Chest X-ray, AP view. Patient: 33 years old, sex F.
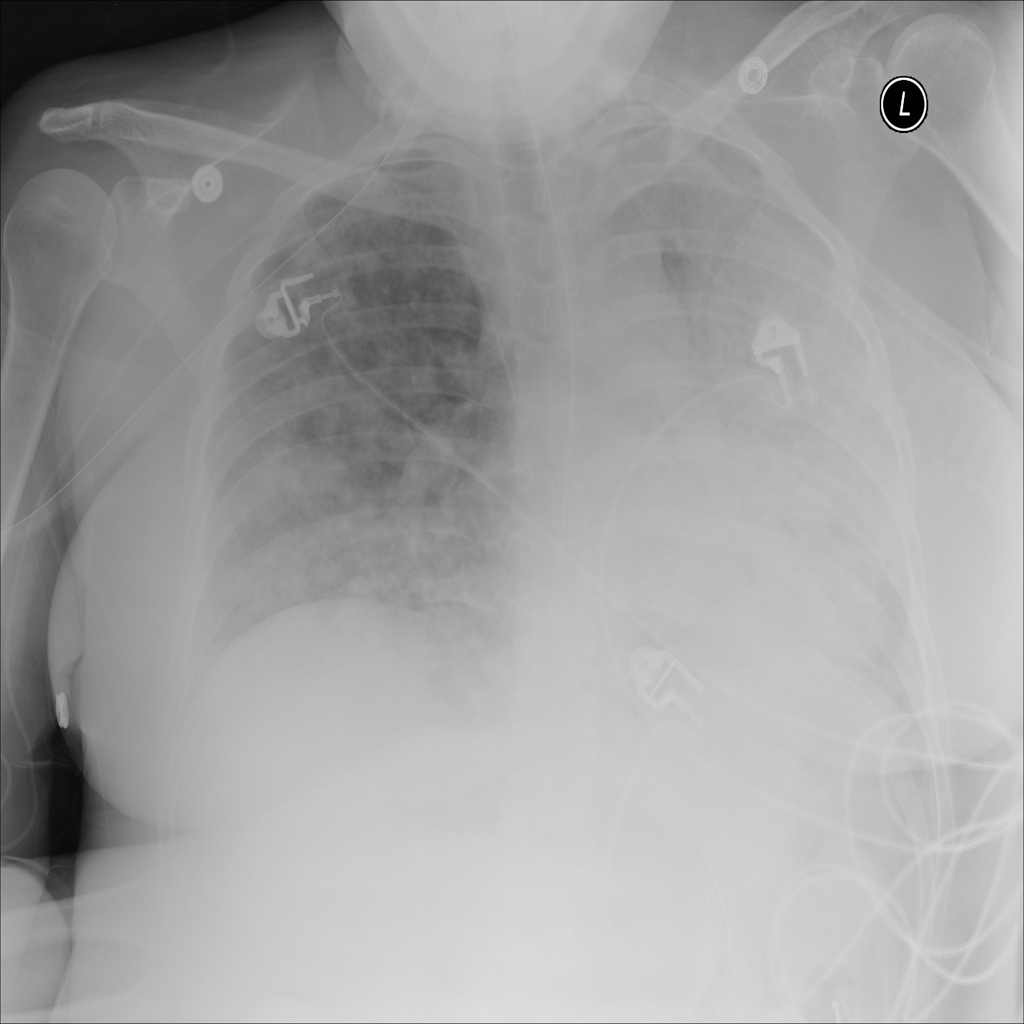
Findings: Infiltration